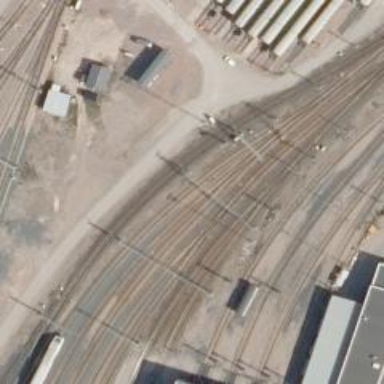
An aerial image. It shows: Rail yard with electrified contact lines for the trains.